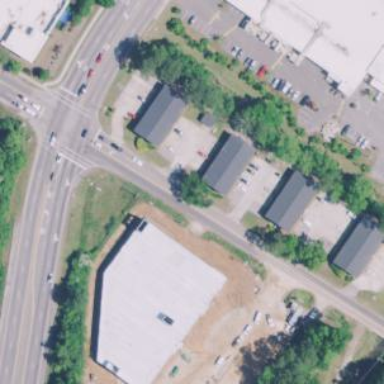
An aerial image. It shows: Storage rental shop located in building.